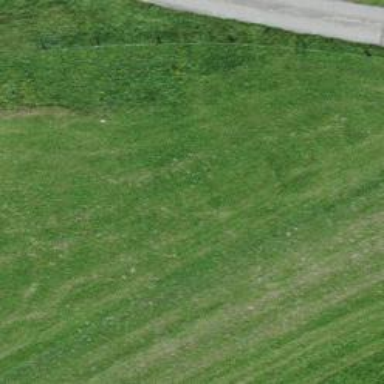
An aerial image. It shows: Grassy path.